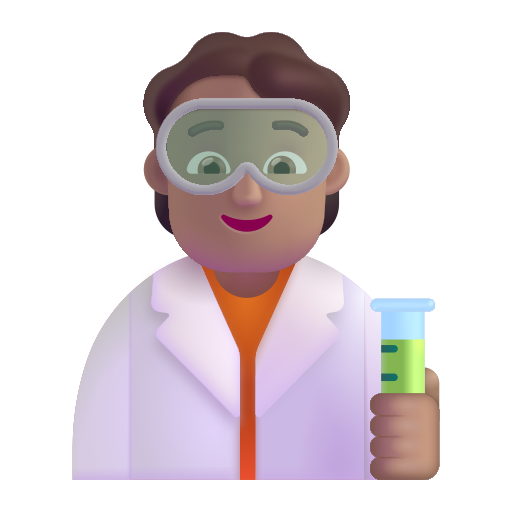
scientist color